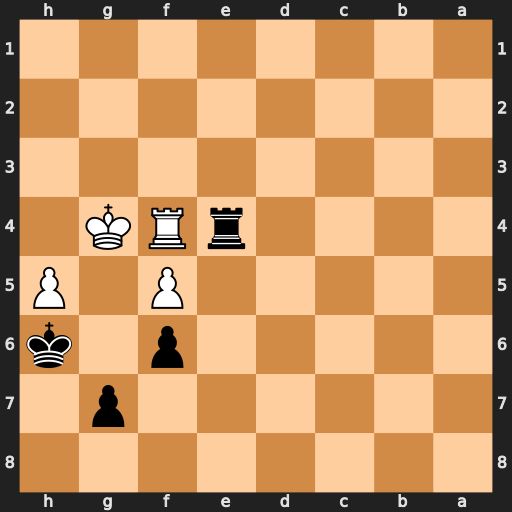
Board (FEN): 8/6p1/5p1k/5P1P/4rRK1/8/8/8
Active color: b
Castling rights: -
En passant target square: -
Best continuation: Rxf4+ Kxf4 Kxh5